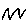
Label: zigzag